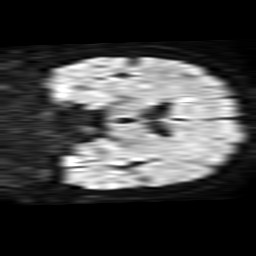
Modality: TRACE
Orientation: coronal
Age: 62
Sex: female
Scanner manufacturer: philips
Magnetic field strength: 1.5 T
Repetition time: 3.403 s
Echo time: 0.09411 s